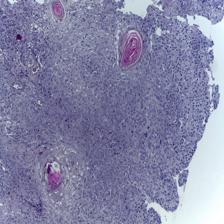
Diagnosis: OSCC